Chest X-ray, AP view. Patient: 59 years old, sex M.
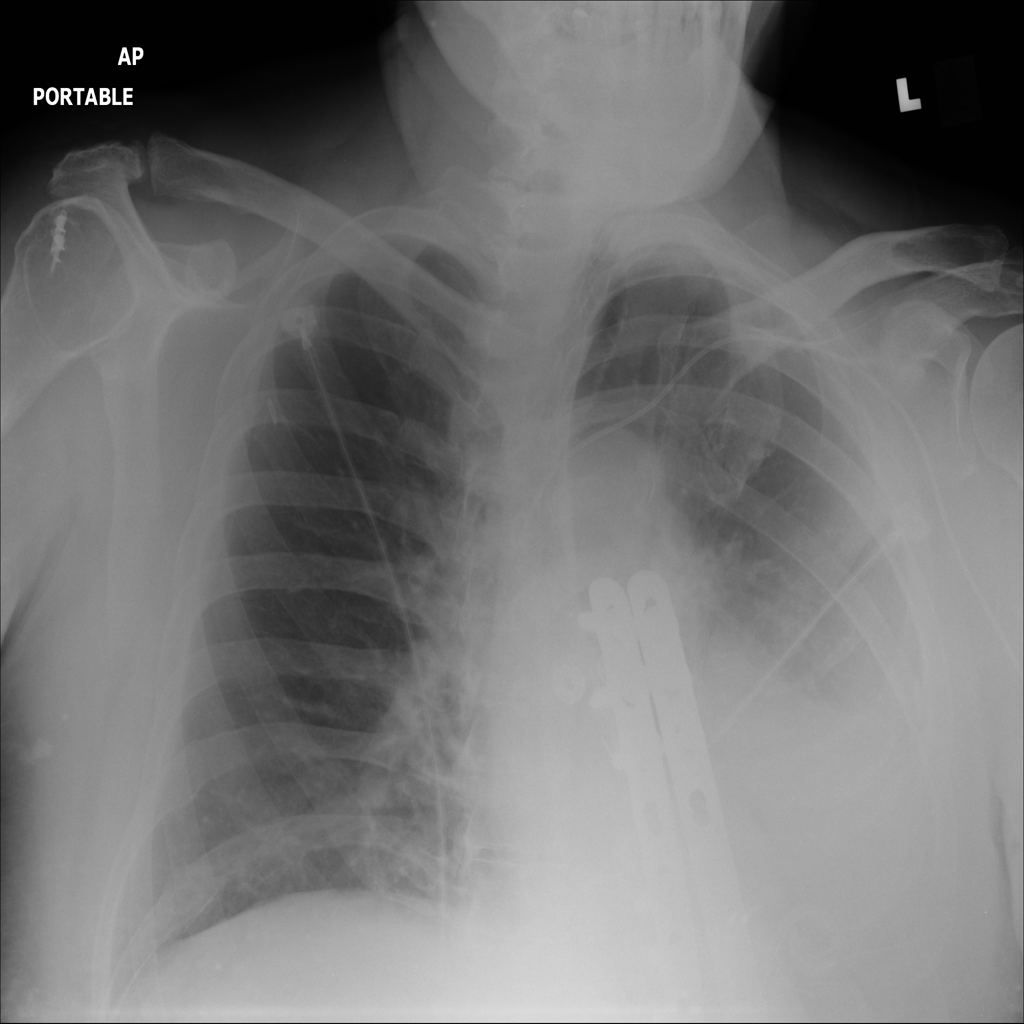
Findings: Atelectasis, Effusion